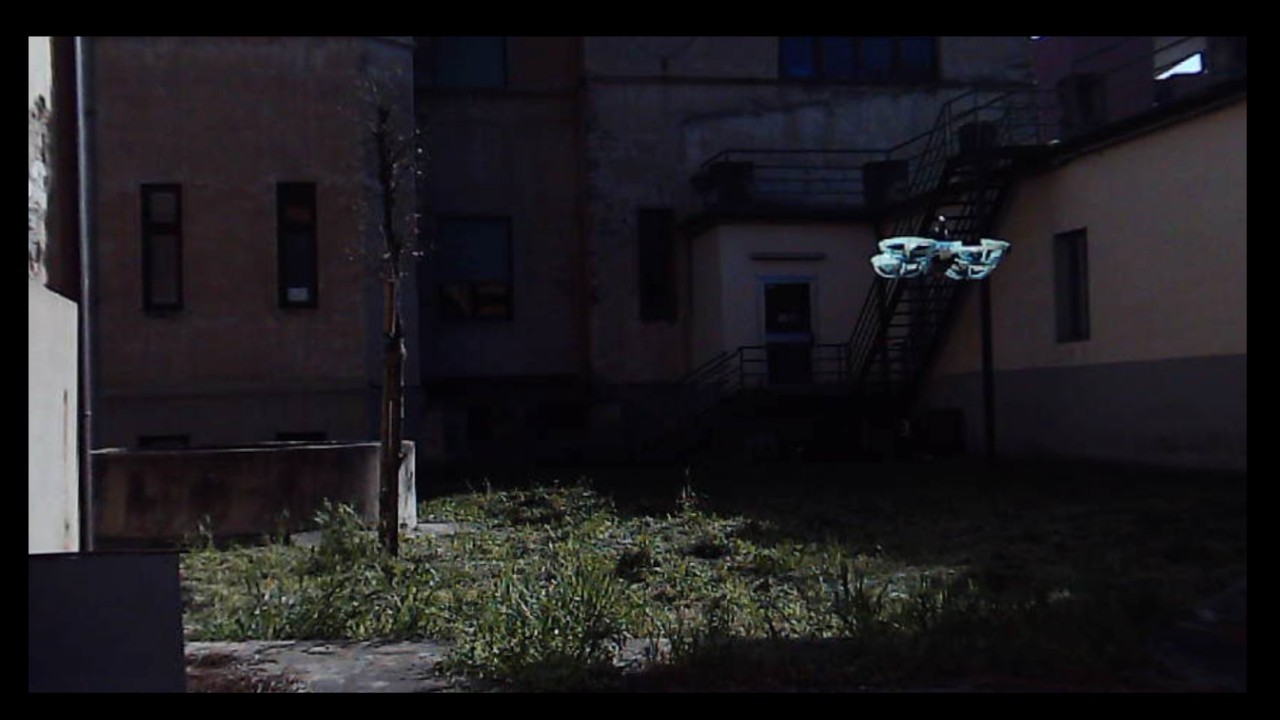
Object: Betafpv air75